Aerial crown-view tile of a tropical tree (Barro Colorado Island, Panama), acquired 20240813:
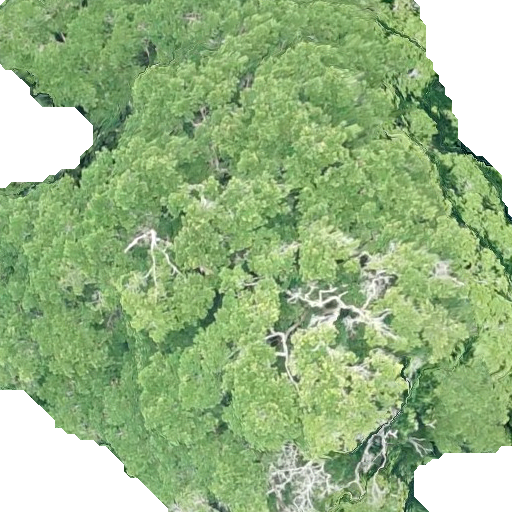
Species: Terminalia oblonga
GBIF accepted scientific name: Terminalia oblonga
Crown area: 429.402 m²